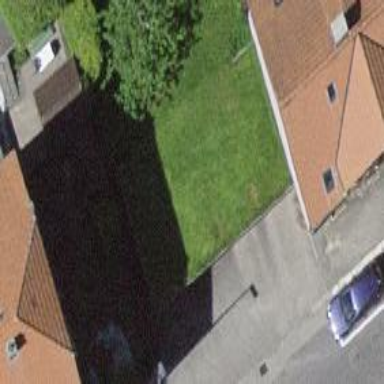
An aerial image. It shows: Garage.